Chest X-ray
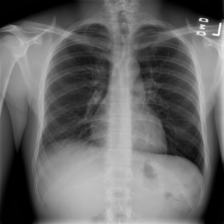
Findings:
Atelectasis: negative
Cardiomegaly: negative
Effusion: negative
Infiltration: negative
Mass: negative
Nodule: negative
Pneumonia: negative
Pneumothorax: negative
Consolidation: negative
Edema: negative
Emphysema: negative
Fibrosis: negative
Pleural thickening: positive
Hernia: negative